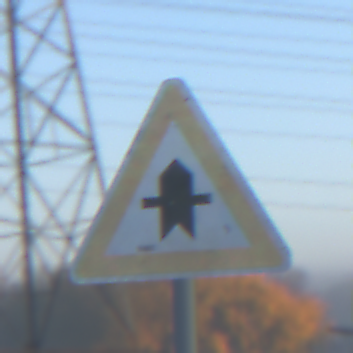
Verkehrszeichen: Vorfahrt
Umgebung: Outdoor, Nature
Tageszeit: Dawn
Wetter: Clear
Licht: Natural
Jahreszeit: NotSpecified
Kontrast: LowContrast